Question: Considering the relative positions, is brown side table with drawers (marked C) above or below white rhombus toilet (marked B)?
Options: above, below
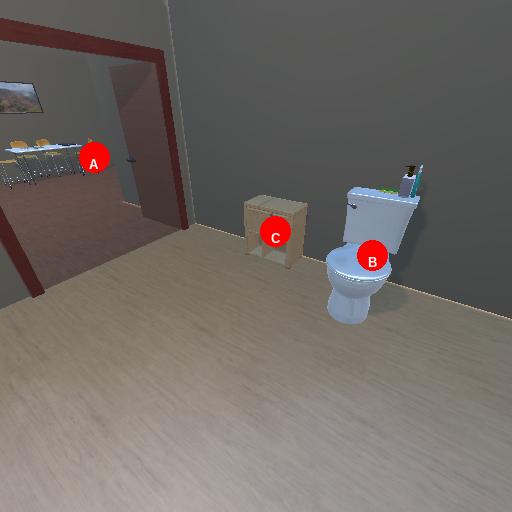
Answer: above